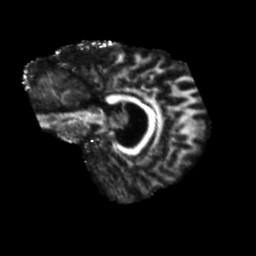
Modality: FA
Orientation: sagittal
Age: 68
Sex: male
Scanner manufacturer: siemens
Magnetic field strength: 3 T
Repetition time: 5.47 s
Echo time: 0.0854 s